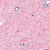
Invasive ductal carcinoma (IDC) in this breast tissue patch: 0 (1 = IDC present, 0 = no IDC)